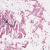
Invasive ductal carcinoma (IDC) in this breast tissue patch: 0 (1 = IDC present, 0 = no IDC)